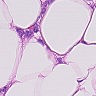
Metastatic tissue present: yes